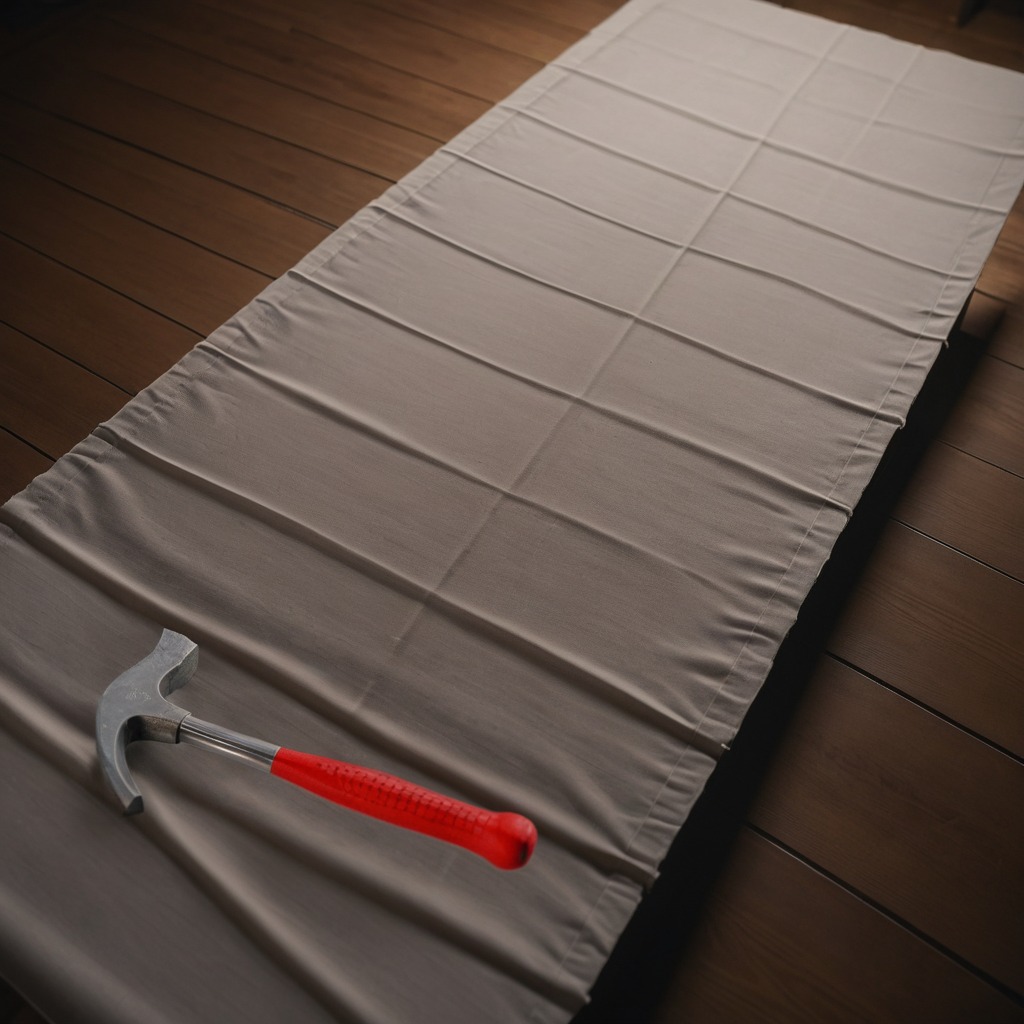
A hammer lies on the wooden table.